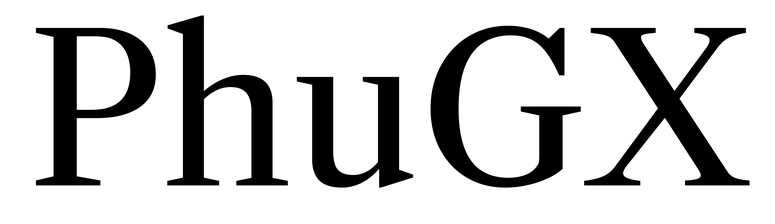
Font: LibreCaslonText_Regular